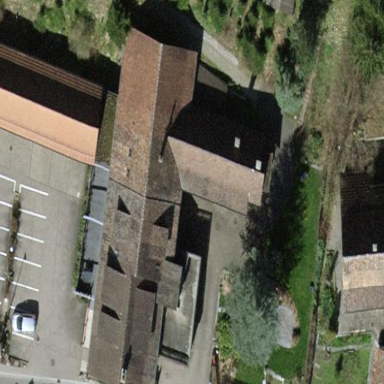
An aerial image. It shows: Hotel building with gabled roof.